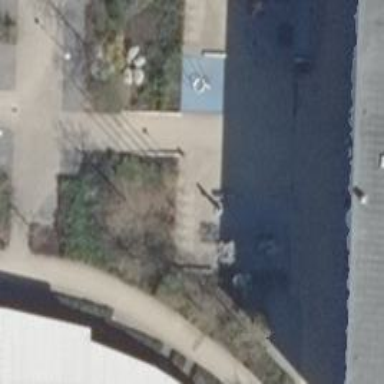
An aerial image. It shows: Bicycle repair station is available.